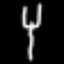
Label: fork